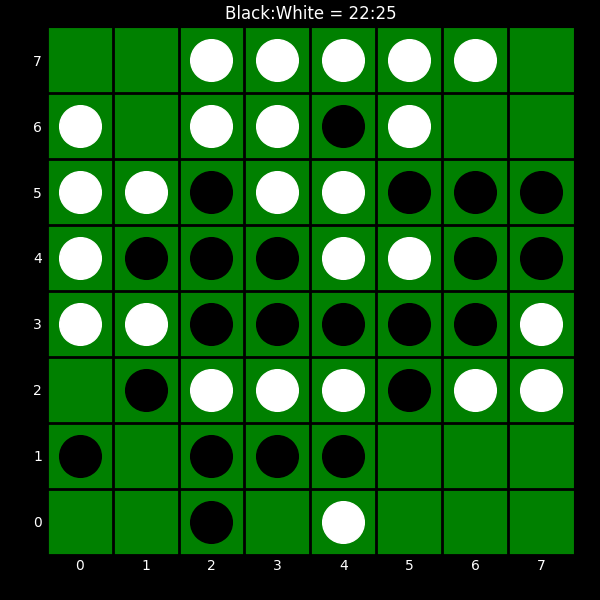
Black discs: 22
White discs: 25